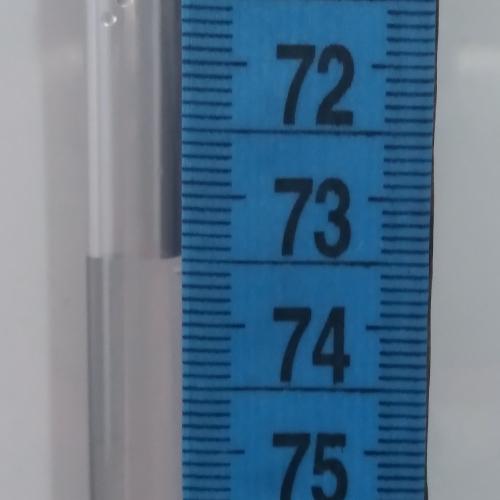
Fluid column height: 73.5 cm